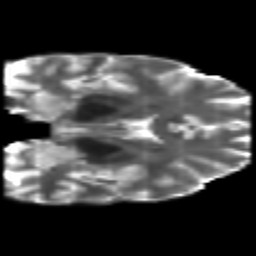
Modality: T2w
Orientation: coronal
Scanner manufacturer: philips
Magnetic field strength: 3 T
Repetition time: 8.6 s
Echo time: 0.127 s